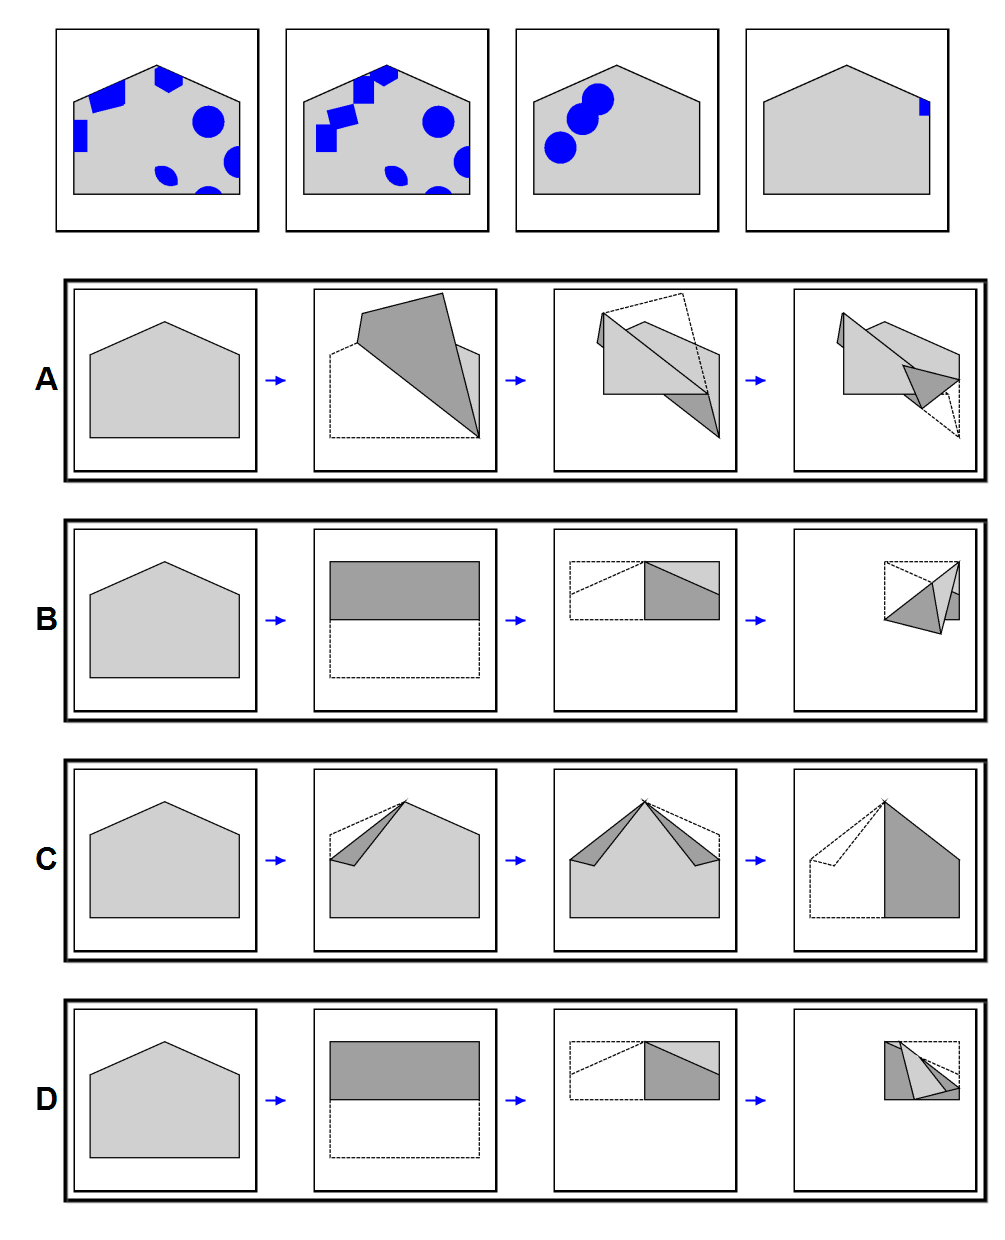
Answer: A